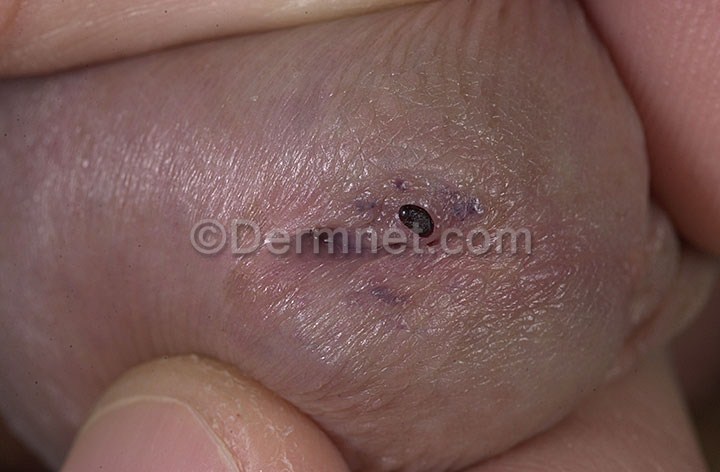
Disease: Vascular Tumors